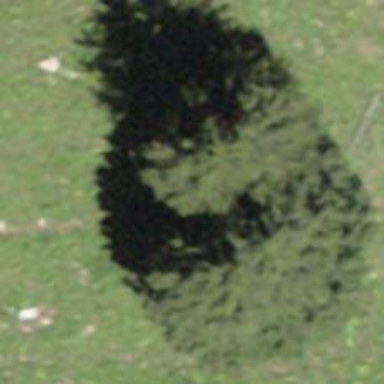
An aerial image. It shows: Needle-leaved tree in natural setting.